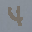
Label: 4